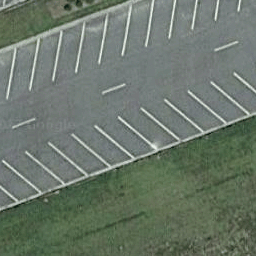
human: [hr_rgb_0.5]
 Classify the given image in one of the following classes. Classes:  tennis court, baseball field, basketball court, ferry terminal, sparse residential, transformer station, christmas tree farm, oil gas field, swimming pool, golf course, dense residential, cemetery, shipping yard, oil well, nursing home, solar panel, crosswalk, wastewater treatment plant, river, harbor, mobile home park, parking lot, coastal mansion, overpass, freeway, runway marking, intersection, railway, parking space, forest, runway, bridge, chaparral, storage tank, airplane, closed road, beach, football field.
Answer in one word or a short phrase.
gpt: parking space